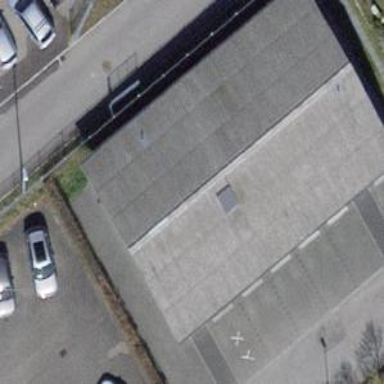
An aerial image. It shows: Veterinary facility.